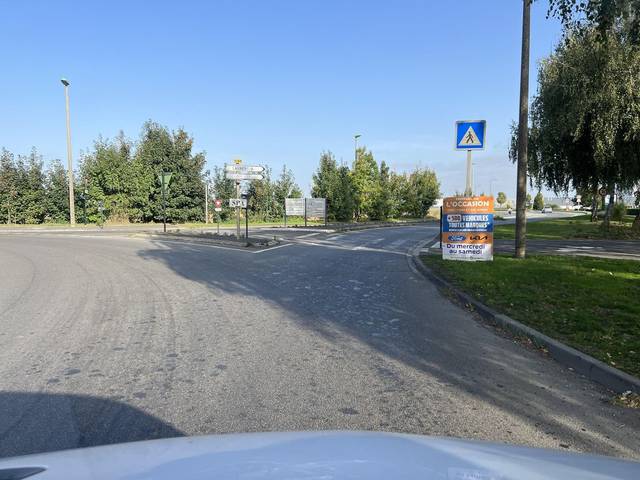
Region: France
Coordinates: 50.28, 2.815